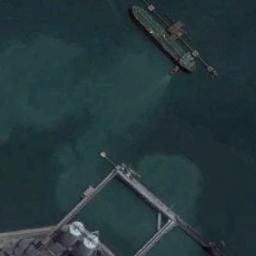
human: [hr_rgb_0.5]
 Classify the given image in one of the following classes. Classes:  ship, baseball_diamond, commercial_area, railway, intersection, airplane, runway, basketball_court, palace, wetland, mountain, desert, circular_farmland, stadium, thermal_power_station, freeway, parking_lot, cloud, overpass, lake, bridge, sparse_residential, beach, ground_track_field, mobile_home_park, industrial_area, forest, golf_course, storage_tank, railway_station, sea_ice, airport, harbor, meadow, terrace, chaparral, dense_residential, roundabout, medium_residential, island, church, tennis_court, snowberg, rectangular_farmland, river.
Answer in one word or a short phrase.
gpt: ship